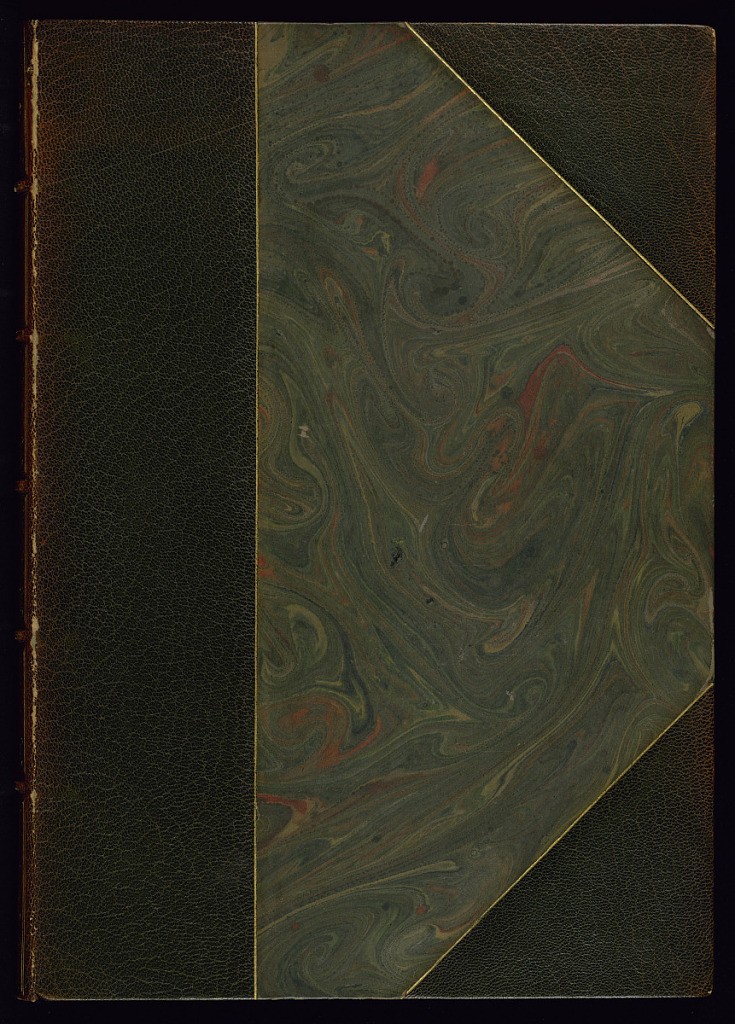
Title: Album of Ornament, Gueridons, Braziers, and Ceiling Designs
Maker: Alexis Loir, French, 1640 - 1713
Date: ca.1660–1716
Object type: Album
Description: Album of ornament designs, including panels, cartouches, braziers, gueridons, and ceilings, by the brothers Alexis and Nicolas Pierre Loir, and published by P. Mariette II, and Nicolas Langlois in several print series, bound with their title pages. Not all the series are complete. The plates are signed and numbered.